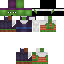
A female zombie skin with dark skin, wearing brown helmet dressed in a green robe top and brown pants, featuring a fangs.